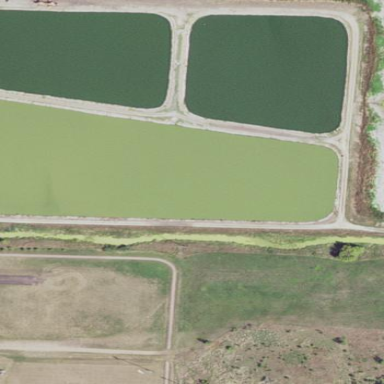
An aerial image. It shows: Image of wastewater.